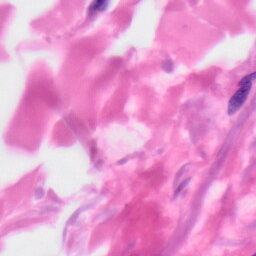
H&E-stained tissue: Skin